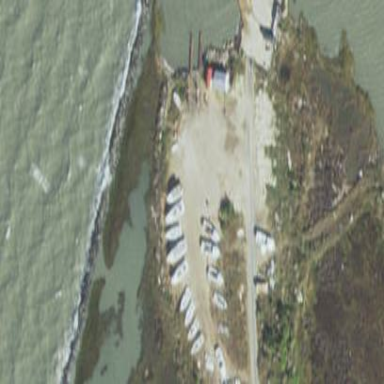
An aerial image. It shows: Boat storage area.